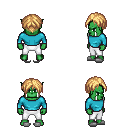
a pixel art fantasy rpg character, male body template, orc, green skin, teal long-sleeve shirt, white pants, light blonde parted hairstyle, white slippers, four views (front, back, left, right), 2x2 character sprite sheet, small pixel art, hard edges, no anti-aliasing